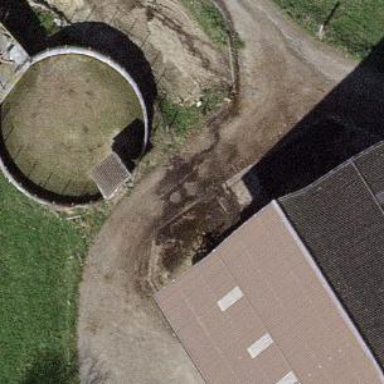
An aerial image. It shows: Storage tank with man-made structure.